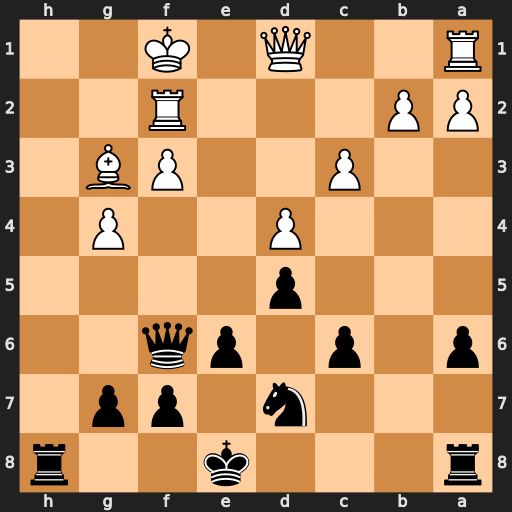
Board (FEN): r3k2r/3n1pp1/p1p1pq2/3p4/3P2P1/2P2PB1/PP3R2/R2Q1K2
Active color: b
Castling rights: kq
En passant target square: -
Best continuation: Rh1+ Kg2 Rxd1